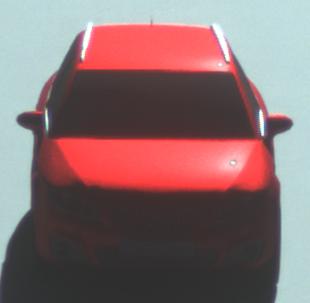
Make: SEAT
Model: Exeo ST 1.6
Detailed model: Exeo (3R) ST
Model produced from: 2010/05
Model produced until: 2010/08
Doors: 5
Color: red
Road condition: dry road
Daytime: morning or afternoon
Contrast: high contrast